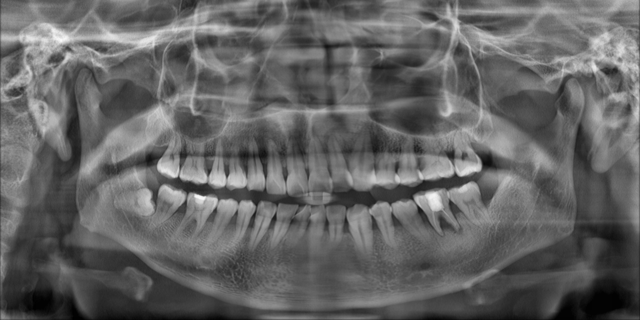
adult